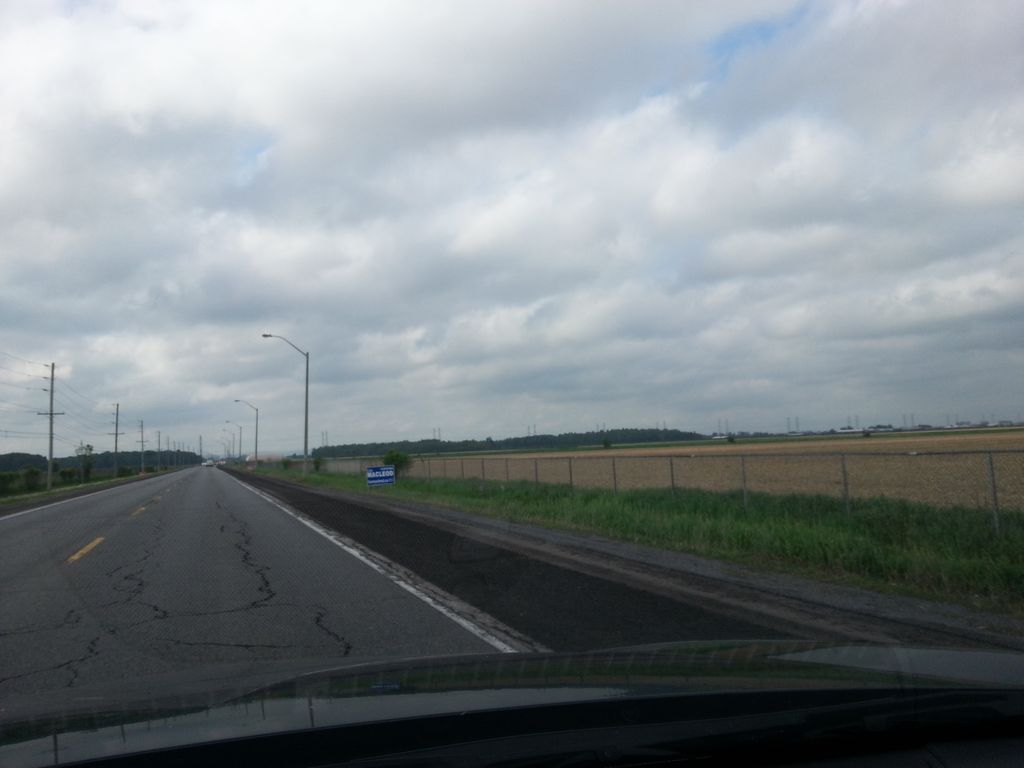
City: ottawa-gatineau